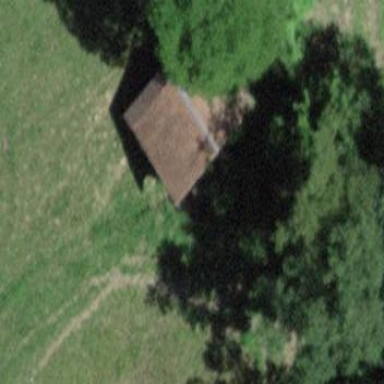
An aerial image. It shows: Barn.